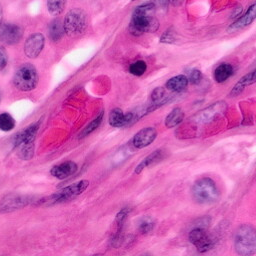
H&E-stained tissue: Pancreatic